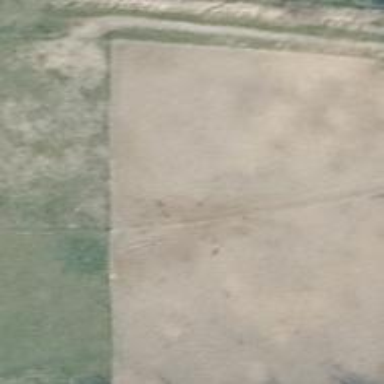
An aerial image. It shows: Equestrian pitch with sand surface.